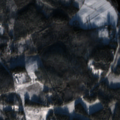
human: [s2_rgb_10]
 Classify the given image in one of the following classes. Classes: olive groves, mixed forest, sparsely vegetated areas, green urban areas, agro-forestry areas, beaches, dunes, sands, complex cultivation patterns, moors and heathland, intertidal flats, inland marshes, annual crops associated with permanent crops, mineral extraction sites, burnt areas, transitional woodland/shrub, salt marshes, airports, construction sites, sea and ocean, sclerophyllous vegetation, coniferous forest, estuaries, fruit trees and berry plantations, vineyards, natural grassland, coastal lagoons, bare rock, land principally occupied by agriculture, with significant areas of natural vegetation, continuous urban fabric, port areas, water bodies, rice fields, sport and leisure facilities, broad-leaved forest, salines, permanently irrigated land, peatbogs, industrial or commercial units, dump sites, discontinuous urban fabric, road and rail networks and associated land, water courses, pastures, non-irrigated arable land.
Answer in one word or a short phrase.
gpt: coniferous forest, mixed forest, transitional woodland/shrub, water bodies